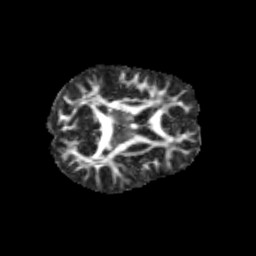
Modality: FA
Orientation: axial
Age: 11
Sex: male
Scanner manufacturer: siemens
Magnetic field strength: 3 T
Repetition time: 3.8 s
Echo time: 0.07 s